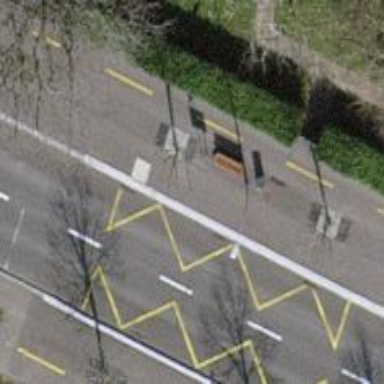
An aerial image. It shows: Bus stop with platform for public transport.